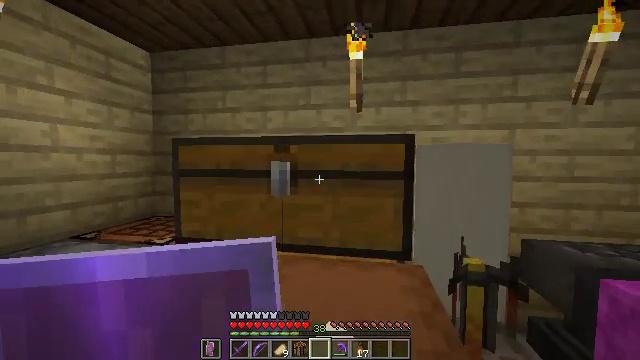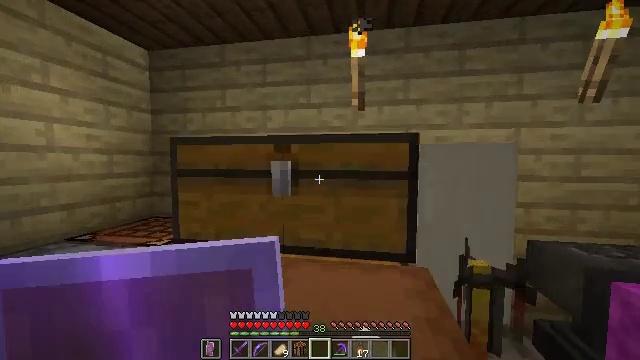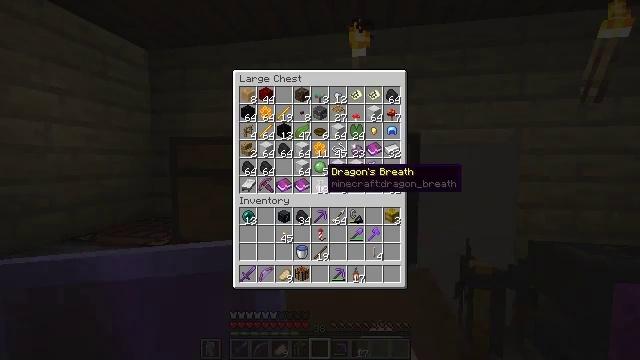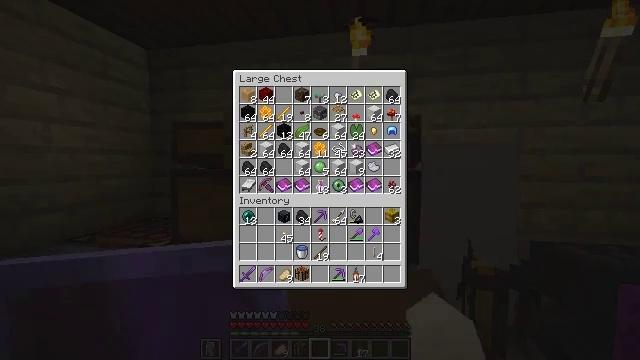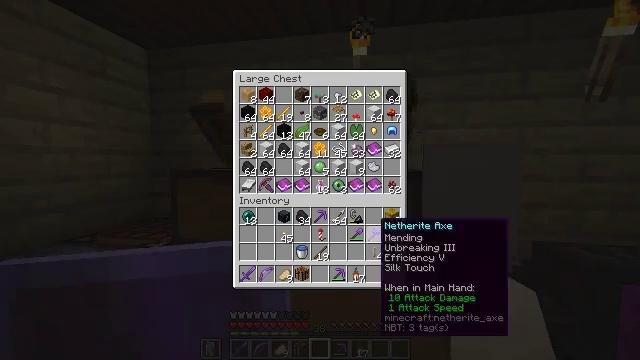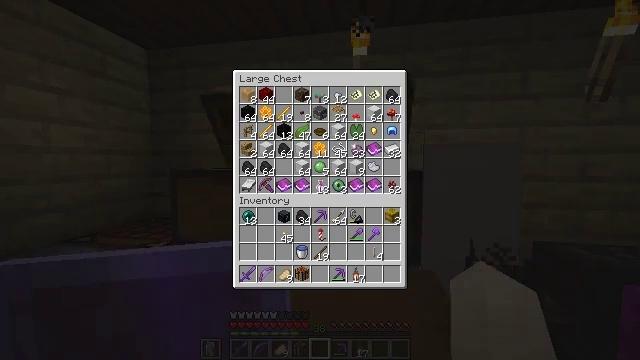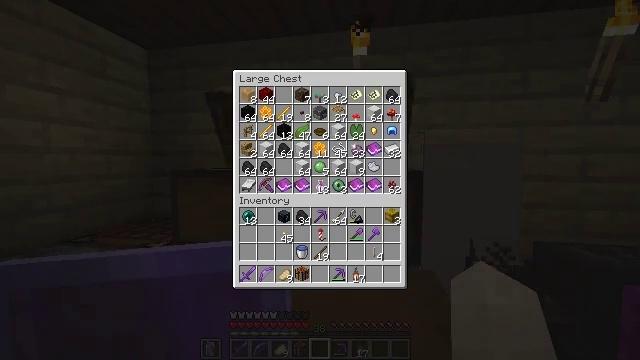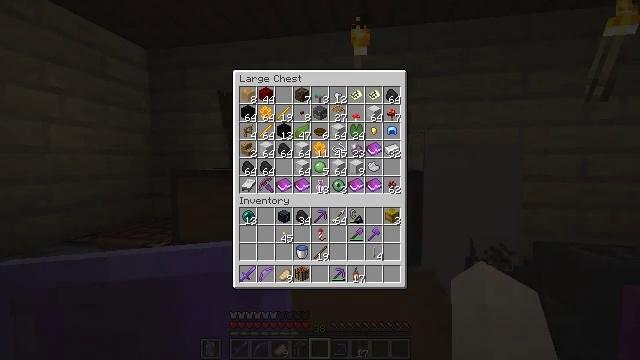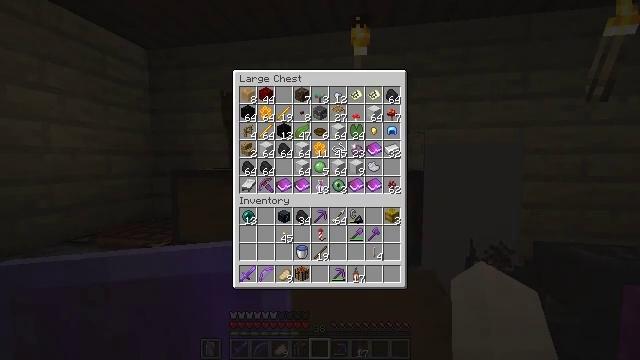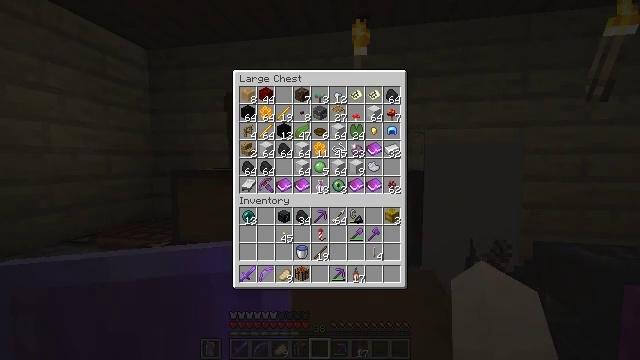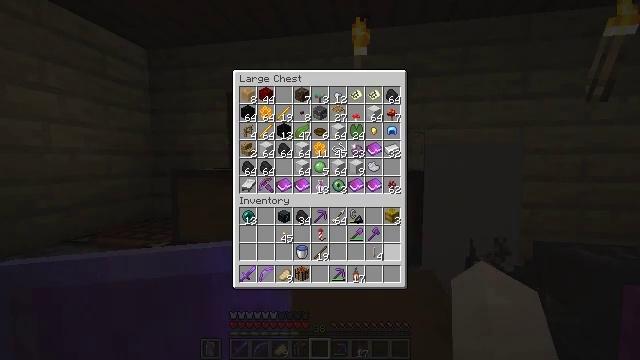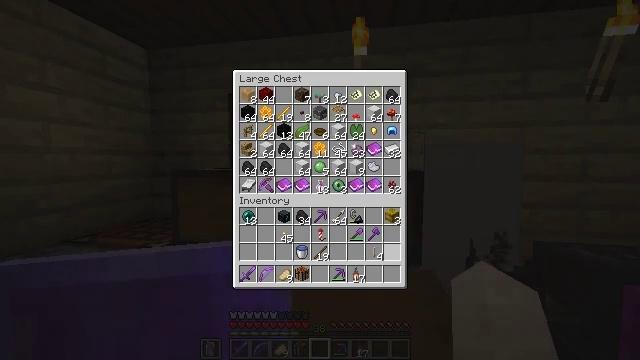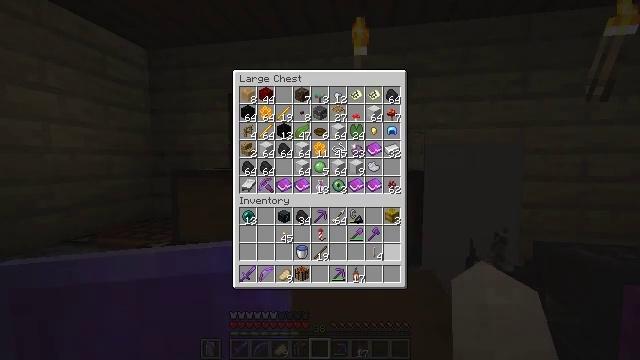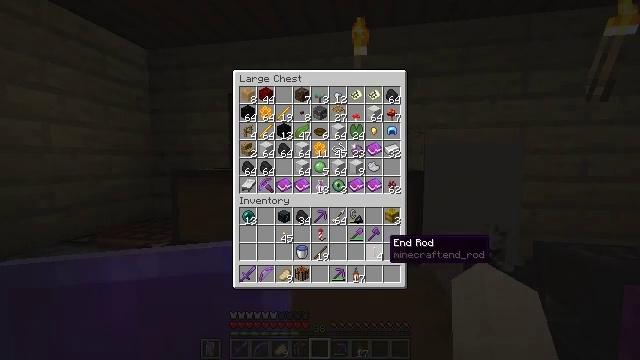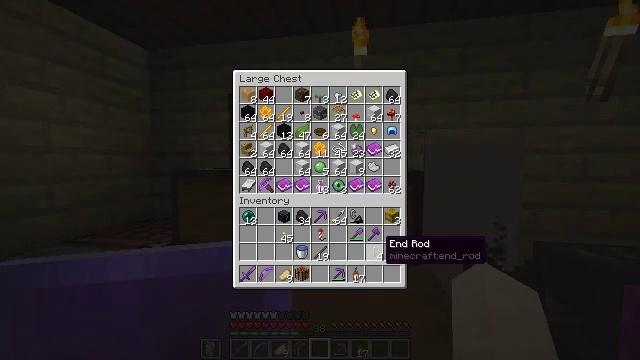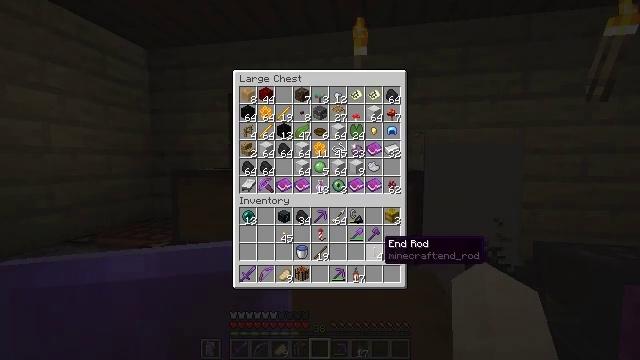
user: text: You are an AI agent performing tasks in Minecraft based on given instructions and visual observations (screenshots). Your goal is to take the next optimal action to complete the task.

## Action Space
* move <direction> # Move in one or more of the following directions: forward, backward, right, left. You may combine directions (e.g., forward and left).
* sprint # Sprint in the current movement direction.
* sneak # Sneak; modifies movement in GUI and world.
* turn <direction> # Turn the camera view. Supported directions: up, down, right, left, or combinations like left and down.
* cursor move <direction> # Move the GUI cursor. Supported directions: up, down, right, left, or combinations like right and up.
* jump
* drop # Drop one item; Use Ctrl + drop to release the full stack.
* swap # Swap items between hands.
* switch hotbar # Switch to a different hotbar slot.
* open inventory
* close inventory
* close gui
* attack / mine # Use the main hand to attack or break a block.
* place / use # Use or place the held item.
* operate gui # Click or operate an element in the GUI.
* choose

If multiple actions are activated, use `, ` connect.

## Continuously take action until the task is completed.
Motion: motion action
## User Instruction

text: Destroy the glowstone to harvest components.
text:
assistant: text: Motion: no_op
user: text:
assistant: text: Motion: no_op
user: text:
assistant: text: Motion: turn right and down
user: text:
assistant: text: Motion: turn right and down
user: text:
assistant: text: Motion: turn right and down
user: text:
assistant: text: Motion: turn right
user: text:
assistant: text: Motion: sneak
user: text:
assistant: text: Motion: sneak
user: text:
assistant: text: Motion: sneak
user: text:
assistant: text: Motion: sneak, turn left and up
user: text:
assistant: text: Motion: sneak
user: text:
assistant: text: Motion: sneak, turn left
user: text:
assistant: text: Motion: sneak
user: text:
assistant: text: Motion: sneak
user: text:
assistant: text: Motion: sneak
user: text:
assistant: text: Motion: sneak
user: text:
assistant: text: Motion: sneak
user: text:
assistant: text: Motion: sneak
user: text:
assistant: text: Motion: sneak, attack / mine
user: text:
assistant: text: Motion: sneak, attack / mine
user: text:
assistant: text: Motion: sneak, attack / mine
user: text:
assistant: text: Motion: sneak
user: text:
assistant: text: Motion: sneak
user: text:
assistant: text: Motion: no_op
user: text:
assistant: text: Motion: no_op
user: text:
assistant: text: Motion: no_op
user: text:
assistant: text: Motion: no_op
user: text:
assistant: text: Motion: no_op
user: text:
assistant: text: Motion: no_op
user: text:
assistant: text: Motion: no_op